Question: I'm trying to display a tooltip on a CMfcButton.
When my code run the SetToolTip(), the application crash.
'''
BOOL CGenerationDlg::OnInitDialog()
{
BOOL bret = CPropertyPage::OnInitDialog();
m_pButtonExport = (CMFCButton *)GetDlgItem(IDC_BTN_EXPORTE_BILAN);
m_pButtonExport->EnableFullTextTooltip();
m_pButtonExport->SetTooltip(L"my tooltip");
return bret;
}
void CKenoDlg::DoDataExchange(CDataExchange* pDX)
{
CPropertyPage::DoDataExchange(pDX);
}
'''
Here is my Header file :
'''
// KenoDlg.h : fichier d'en-tete
//
#pragma once
#include "keno.h"
#include "AboutDlg.h"
// boite de dialogue CKenoDlg
class CKenoDlg : public CPropertyPage
{
// Construction
public:
CKenoDlg(CWnd* pParent = NULL); // constructeur standard
CAboutDlg* myDialog;
// Donnees de boite de dialogue
enum { IDD = IDD_KENO_DIALOG };
protected:
virtual void DoDataExchange(CDataExchange* pDX); // Prise en charge de DDX/DDV
CMFCButton * m_pButtonExport;
// Implementation
protected:
HICON m_hIcon;
// Fonctions generees de la table des messages
virtual BOOL OnInitDialog();
afx_msg void OnPaint();
afx_msg HCURSOR OnQueryDragIcon();
DECLARE_MESSAGE_MAP()
public:
afx_msg void OnBnClickedBtnGenerate();
afx_msg void OnBnClickedBtnExport();
afx_msg void OnStnClickedStaticAbout();
afx_msg HBRUSH OnCtlColor(CDC* pDC, CWnd* pWnd, UINT nCtlColor);
};
'''
Here is my error :

Any idea please ?
Thanks a lot :)
Best regards,
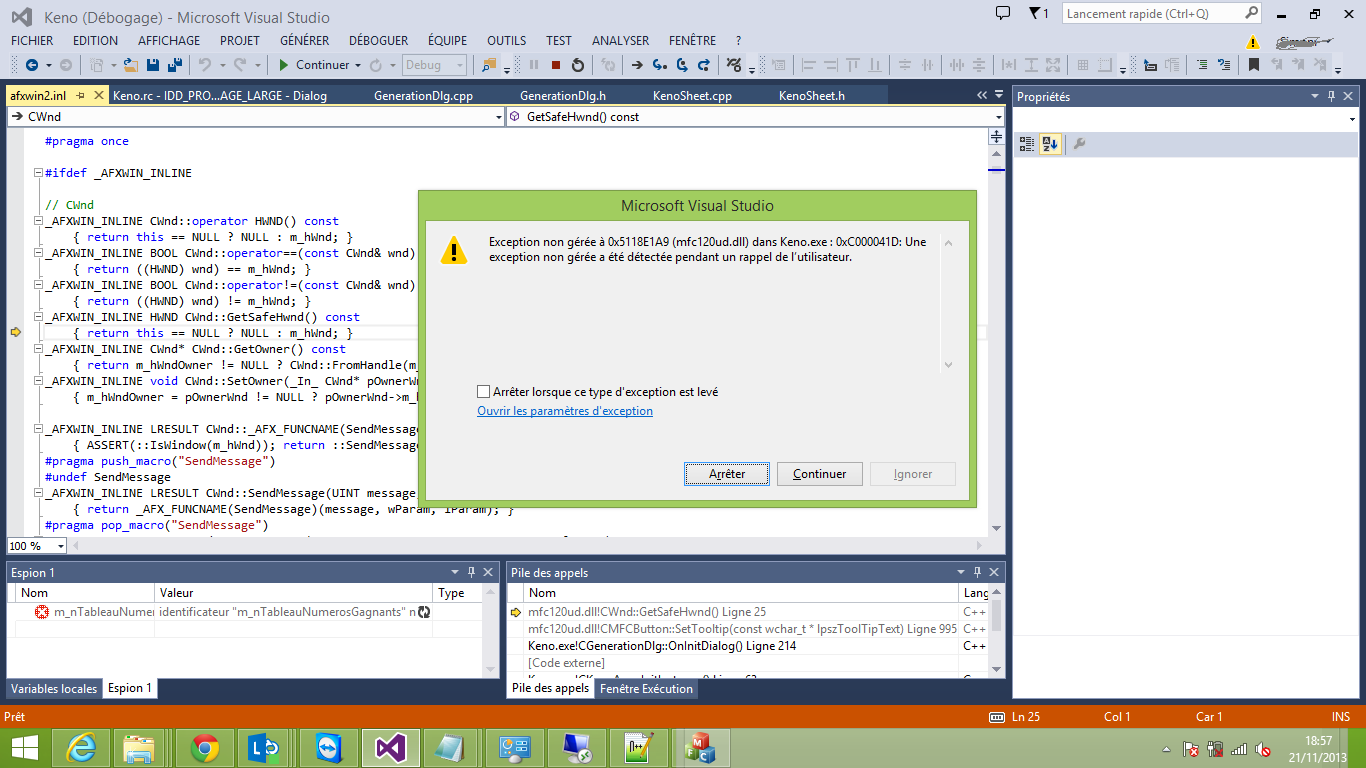
Answer: Try this:
Change your header to define a 'CMFCButton' instance rather than a pointer:
'''
class CKenoDlg : public CPropertyPage
{
// ... existing code ...
protected:
virtual void DoDataExchange(CDataExchange* pDX); // Prise en charge de DDX/DDV
CMFCButton m_pButtonExport;
// ... existing code ...
};
'''
Then change your 'DoDataExchange' function as follows:
'''
void CKenoDlg::DoDataExchange(CDataExchange* pDX)
{
CPropertyPage::DoDataExchange(pDX);
DDX_Control(pDX, IDC_BTN_EXPORTE_BILAN, m_pButtonExport);
}
'''
Finally, in 'OnInitDialog', do something like this:
'''
BOOL CGenerationDlg::OnInitDialog()
{
BOOL bret = CPropertyPage::OnInitDialog();
m_pButtonExport.EnableFullTextTooltip();
m_pButtonExport.SetTooltip(L"my tooltip");
return bret;
}
'''
The reason why you need to do it like this rather than with a pointer is because MFC has to subclass the control to a 'CMFCButton' rather than the default 'CButton'. When you use the 'DDX' macro in 'DoDataExchange', this is done behind the scenes when the default implementation of 'OnInitDialog' calls 'UpdateData', which in turn calls 'DoDataExchange' and - if I recall correctly - on the first time through, the dialog controls are sub-classed to the correct types.
As you used a pointer, and had no link between the button control and the type you were using it as, there was a mismatch between the actual and expected types and that was the reason for the crash.
If you use the VS2012 wizard to add a variable from the dialog designer (right-click on a dialog control and choose Add Variable), it will create the member variable declaration in the header file and will add the 'DDX' macro to the 'DoDataExchange' function for you. You can then choose to change the type of the member variable, e.g. from 'CButton' to one of your own 'CButton' derived classes.